Interaction volume radius: 5 \u00c5
Interaction volume height: 35 \u00c5
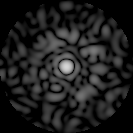
Disorder parameter: 0.8452